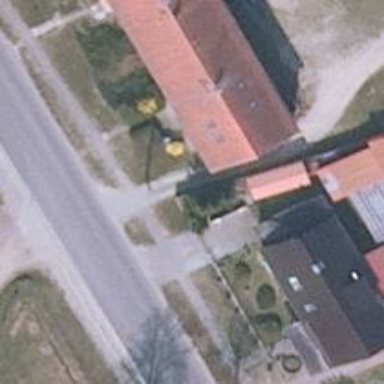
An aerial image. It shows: Driveway leading to service road.